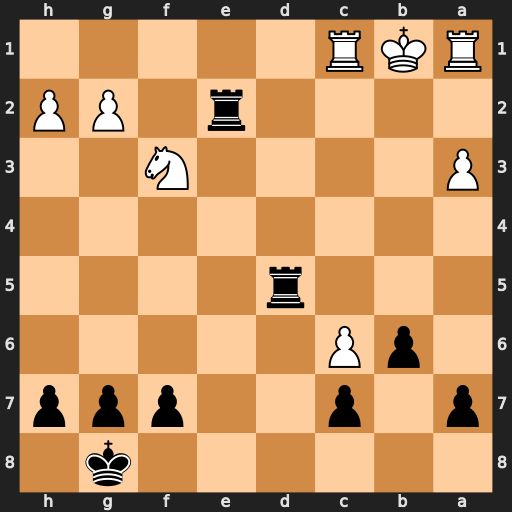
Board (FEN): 6k1/p1p2ppp/1pP5/3r4/8/P4N2/4r1PP/RKR5
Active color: b
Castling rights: -
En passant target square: -
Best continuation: Rb5#